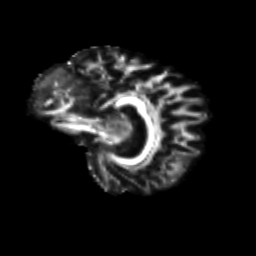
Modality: FA
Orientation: sagittal
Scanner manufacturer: siemens
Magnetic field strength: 3 T
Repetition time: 9.2 s
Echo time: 0.084 s